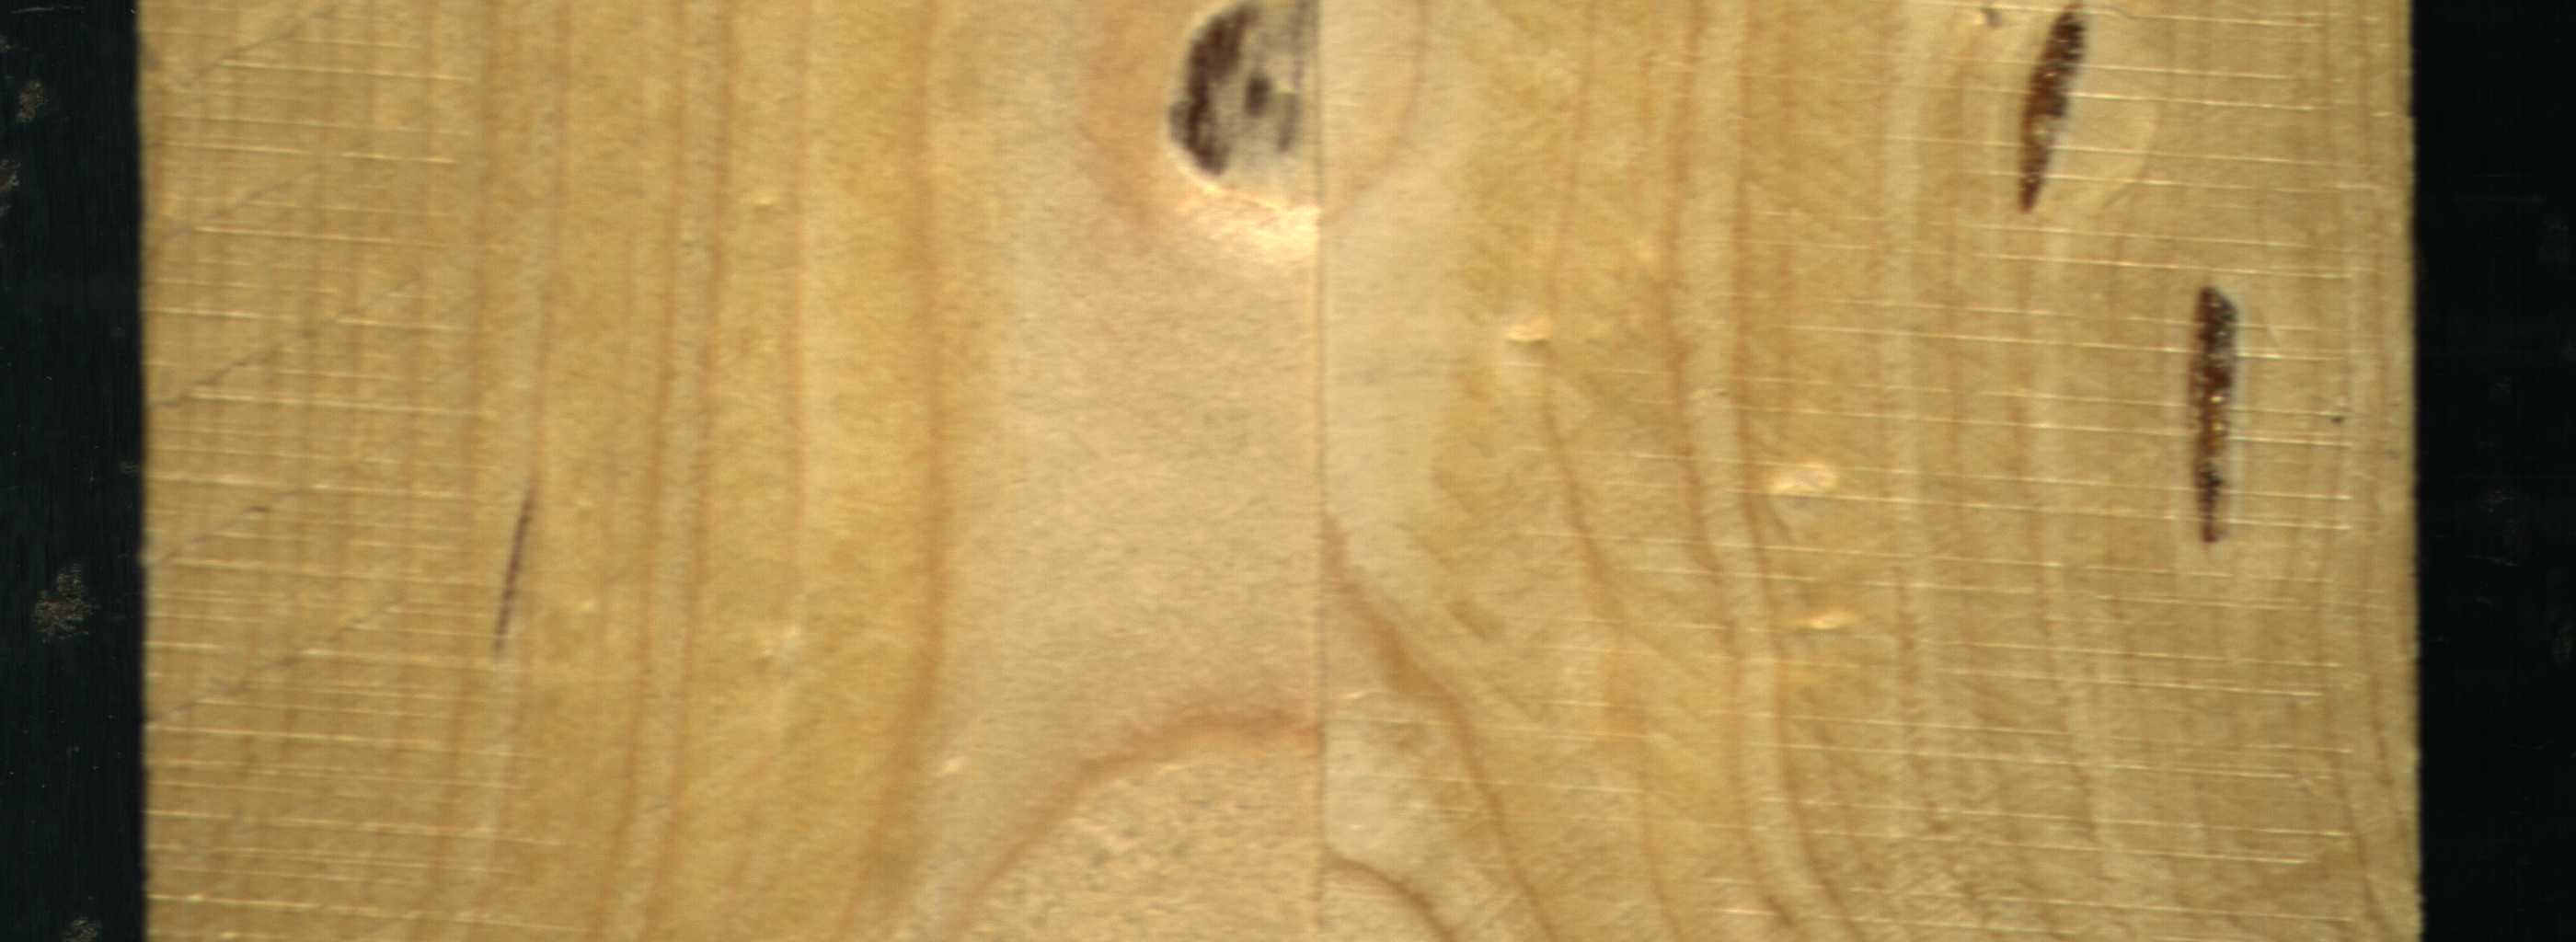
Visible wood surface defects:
Marrow
resin
resin